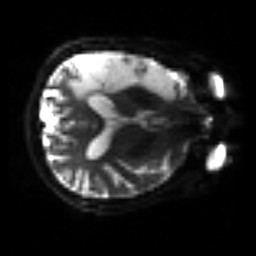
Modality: sbref
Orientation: axial
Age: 56
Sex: male
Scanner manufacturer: siemens
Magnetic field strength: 3 T
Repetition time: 3.2 s
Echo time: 0.081 s